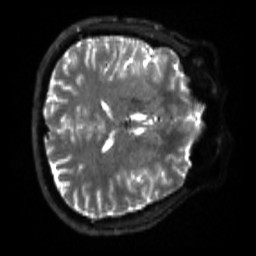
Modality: sbref
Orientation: axial
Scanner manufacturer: siemens
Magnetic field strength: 3 T
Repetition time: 4 s
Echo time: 0.0594 s